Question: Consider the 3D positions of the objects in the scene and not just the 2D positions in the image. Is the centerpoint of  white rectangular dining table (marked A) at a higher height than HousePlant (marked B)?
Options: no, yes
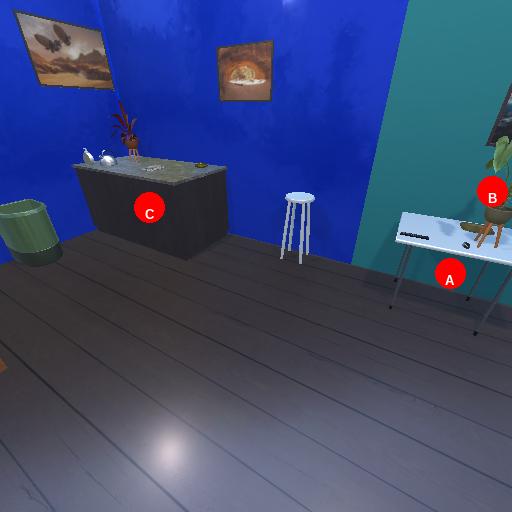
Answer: no